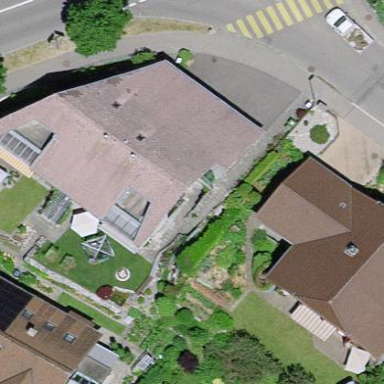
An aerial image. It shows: Residential building.